Question: Here's a diagram to illustrate the question:

I'm using TortoiseSVN to manage my repository, and VisualSVN Server to manage the repository remotely on a dedicated server. I learned how to do all of this by simply searching in Stack Overflow. Now I have come to a point where I don't know how to find an answer to this problem.
How can I merge a build with bug fixes and a build with new features together? If possible, can the answerer provide some instructions?
Thanks in advance.
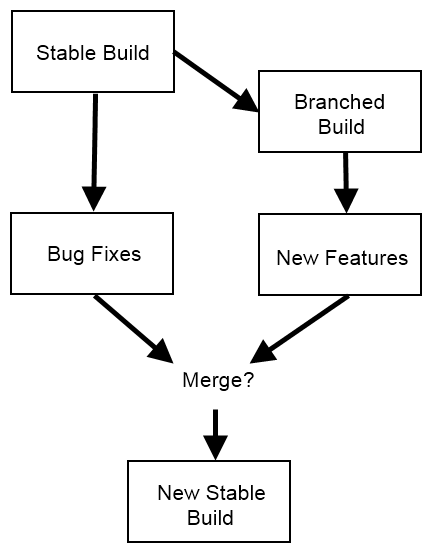
Answer: Use the 'merge' option in TortoiseSVN to merge the two builds.
There are different types of merge options.
1. Merge a range of revisions
2. Reintegrate a branch
3. Merge two different trees
Perhaps, option will be useful for you, as this is used when you have created a feature branch from the trunk and after the feature is complete, you want to integrate it back to the trunk again.
This could be useful for you:
- <URL>.